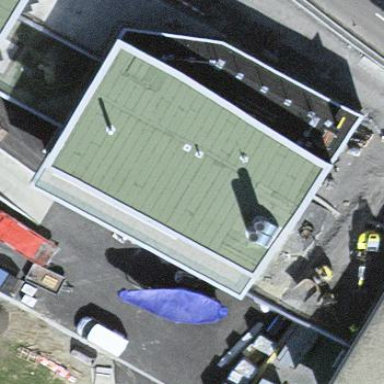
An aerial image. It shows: Car repair shop located in building.